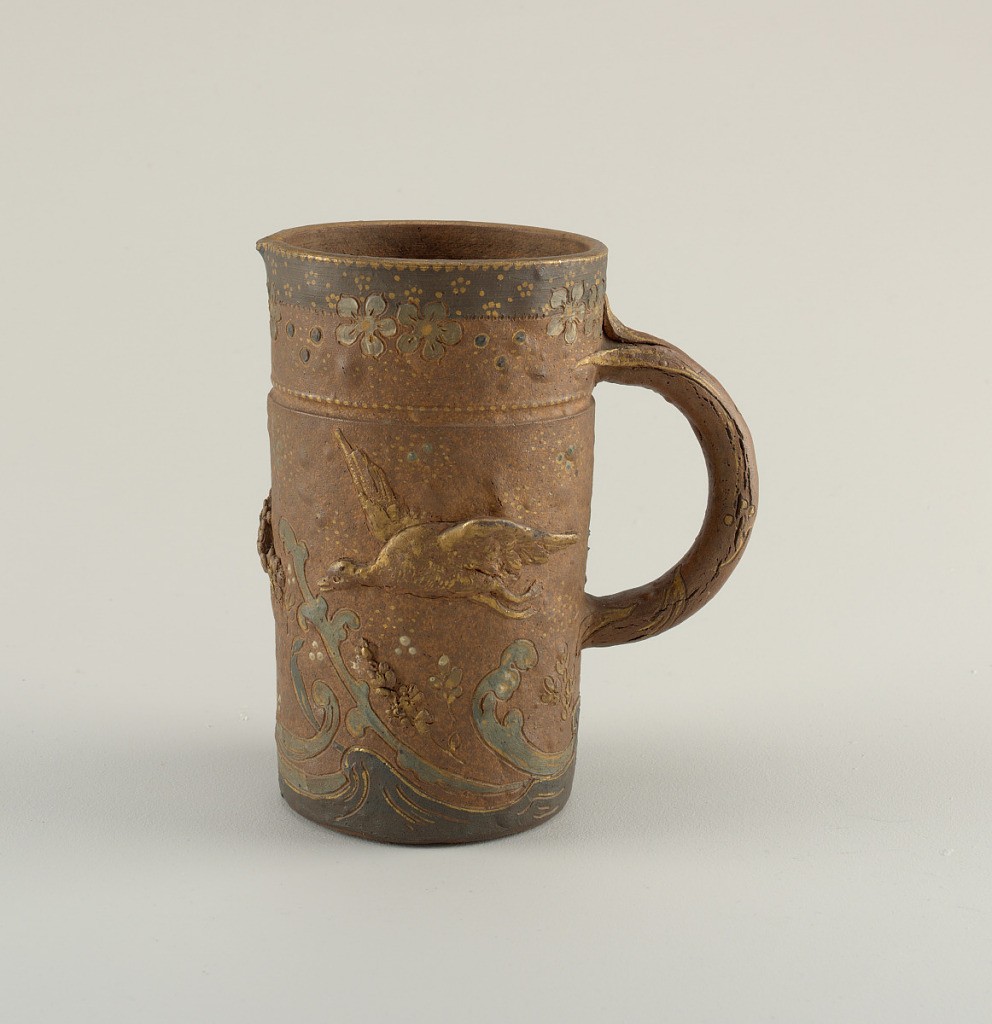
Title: Pitcher
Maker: Ernest Chaplet, French, 1935 – 1909
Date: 1882–85
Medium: Stoneware
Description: A brown colored pitcher with a very small spout and a handle. The piece is decorated with outdoor scene depicting water and birds flying above along with some flower detail around the top.